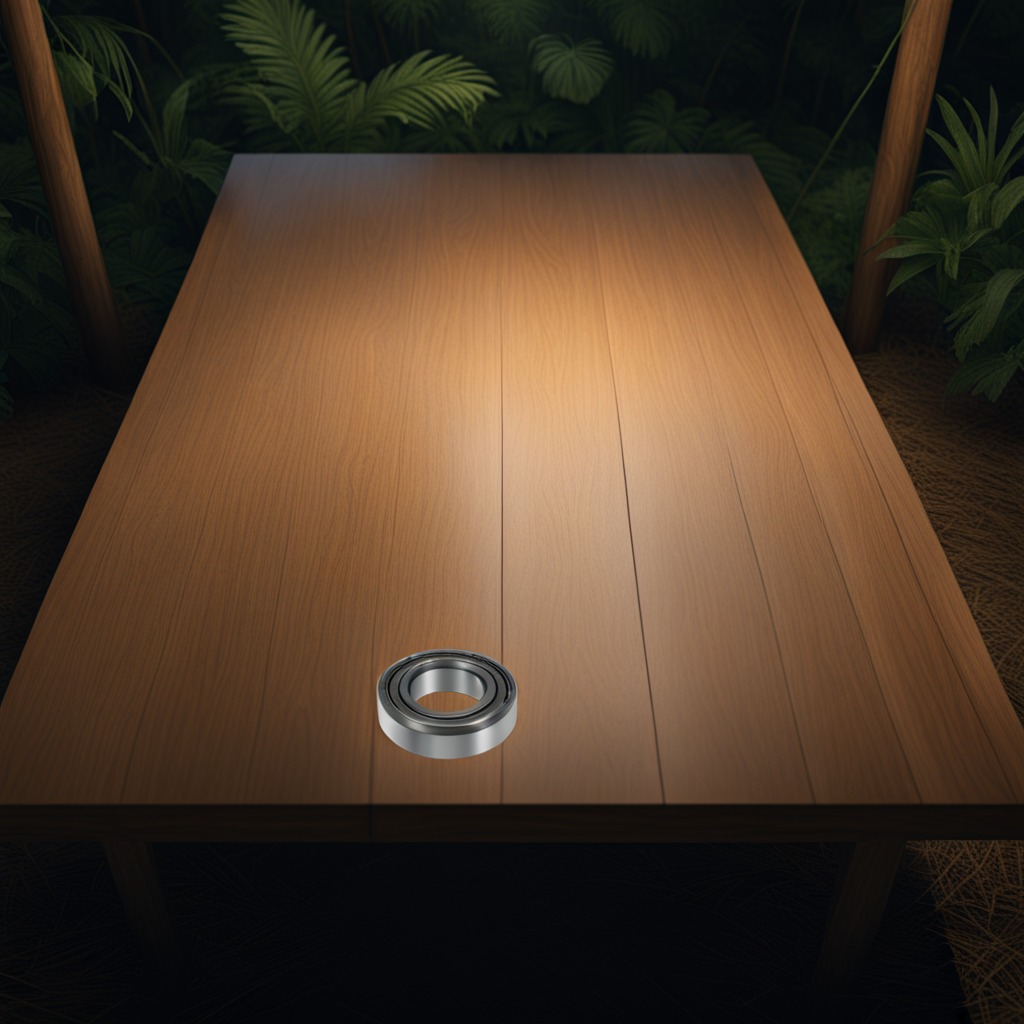
A metal ball bearing lies on the wooden table.